Current action and preconditions to check: trajectory_clear

Your task: For each precondition in the list above, predict whether it will hold at this action.

Consider the current scene as observed from the mobile robot's camera, and analyze the predicted future states of all dynamic agents (e.g., people, animals, vehicles, or any moving entities) within the NEXT SECOND.

IMPORTANT: Only answer "very likely" if you are absolutely certain—based on strong, clear evidence—that a dynamic agent will violate the precondition in the predicted future state. Do NOT answer "very likely" for unlikely, ambiguous, or low-probability risks.

Ask yourself for each precondition: Is there a high probability, with clear and convincing evidence, that the predicted future states of any dynamic agent will interfere with the predicted future state of the currently executing action within the NEXT SECOND, causing that precondition to fail?

Assess the risk level based on these predictions. Use "likely" or "very likely" if motions create a clear risk of interference.

Use "neutral" or "improbable" if agents are nearby but their predicted paths are clearly diverging or non-conflicting.

Failure Risk Categories: "very improbable", "improbable", "neutral", "likely", "very likely"

Answer Format: Output ONLY the probability_of_failure value from these categories: "very improbable", "improbable", "neutral", "likely", "very likely"

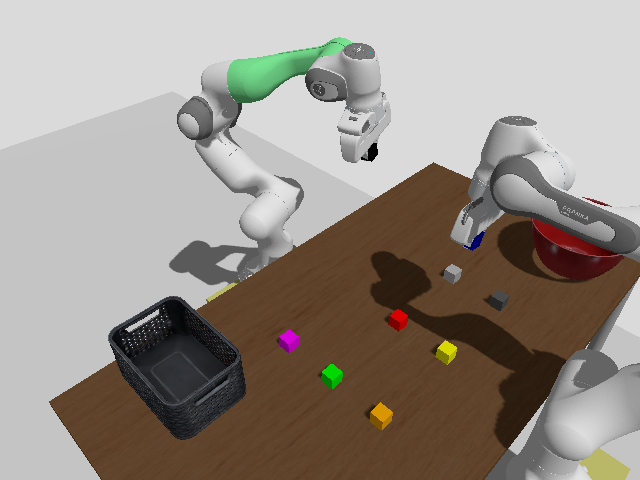

Answer: very improbable